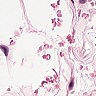
Metastatic tissue present: no